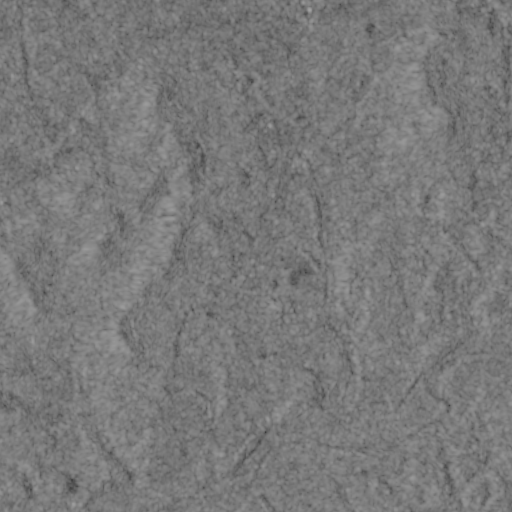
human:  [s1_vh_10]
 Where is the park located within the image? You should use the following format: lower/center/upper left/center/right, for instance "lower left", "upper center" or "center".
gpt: The park is located in the upper right of the image.
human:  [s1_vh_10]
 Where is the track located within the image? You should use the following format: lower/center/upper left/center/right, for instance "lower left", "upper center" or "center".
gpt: There is no track in the image.

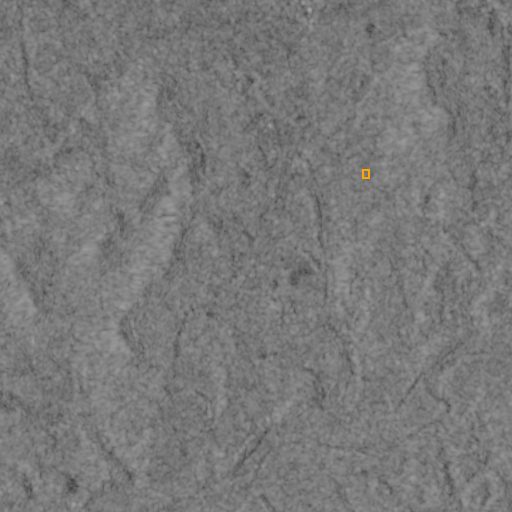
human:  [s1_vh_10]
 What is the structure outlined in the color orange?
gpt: The structure outlined in orange is a park.
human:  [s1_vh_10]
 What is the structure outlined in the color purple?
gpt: There is no purple outline.